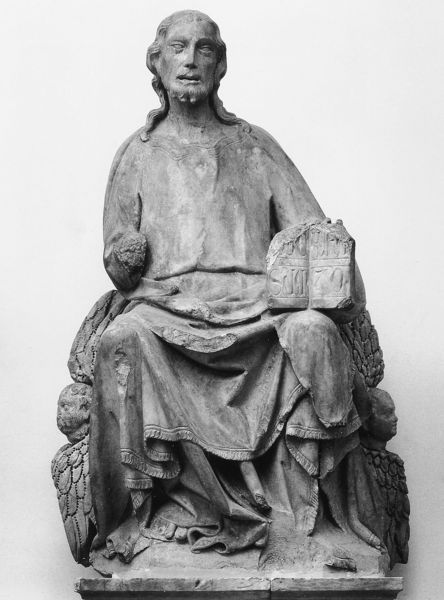
Titel: Thronender Christus
Künstler: Giovanni d’ Agostino
Institution: Siena, Museo dell’Opera del Duomo
Schlagwörter: flügel, kopf, schatten, umhang, sitzen, grau, holz, mund, nase, bart, arm, augen, falten, stein, figur, haare, sitzend, engel, skulptur, statue, thron, plastik, foto, buch, schwarzweiß, seiten, christus, jesus, holzfigur